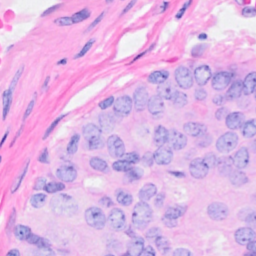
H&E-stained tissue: Breast